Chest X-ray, PA view. Patient: 57 years old, sex M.
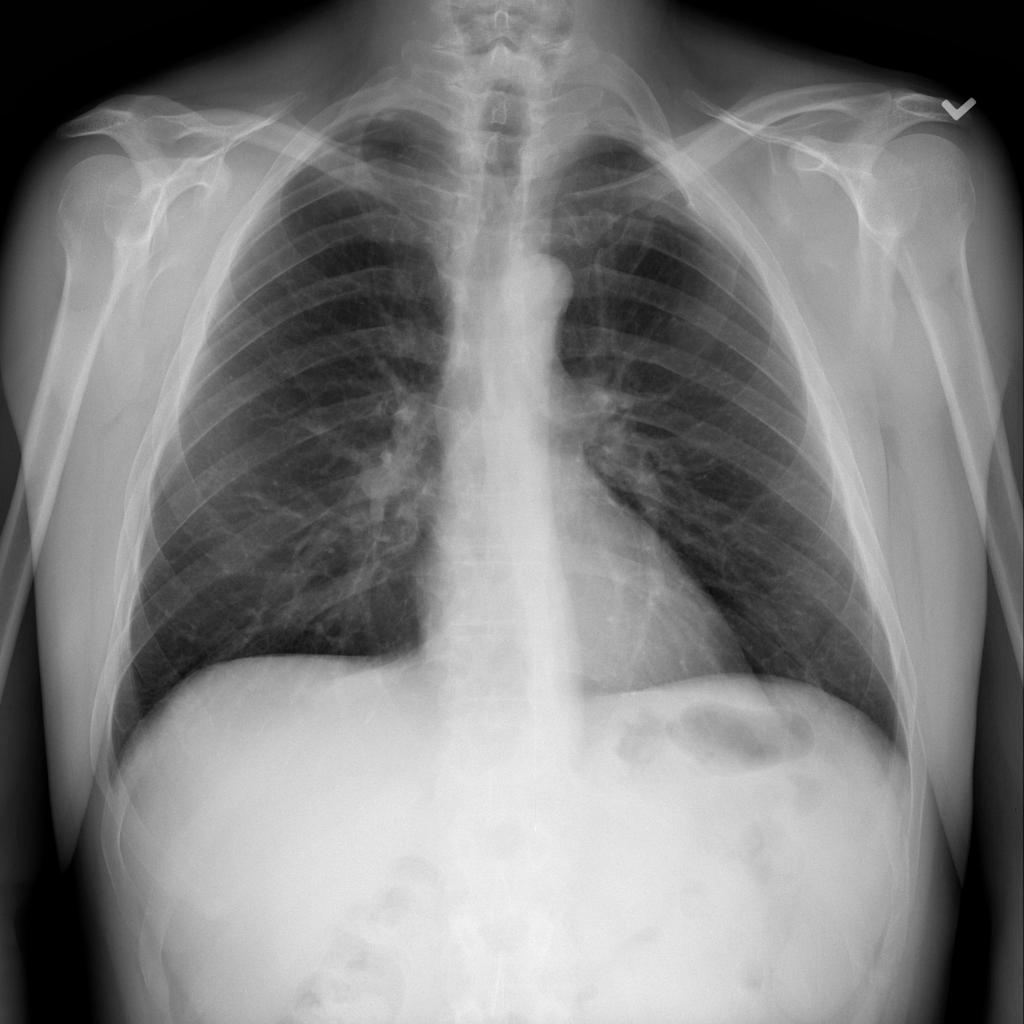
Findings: No Finding